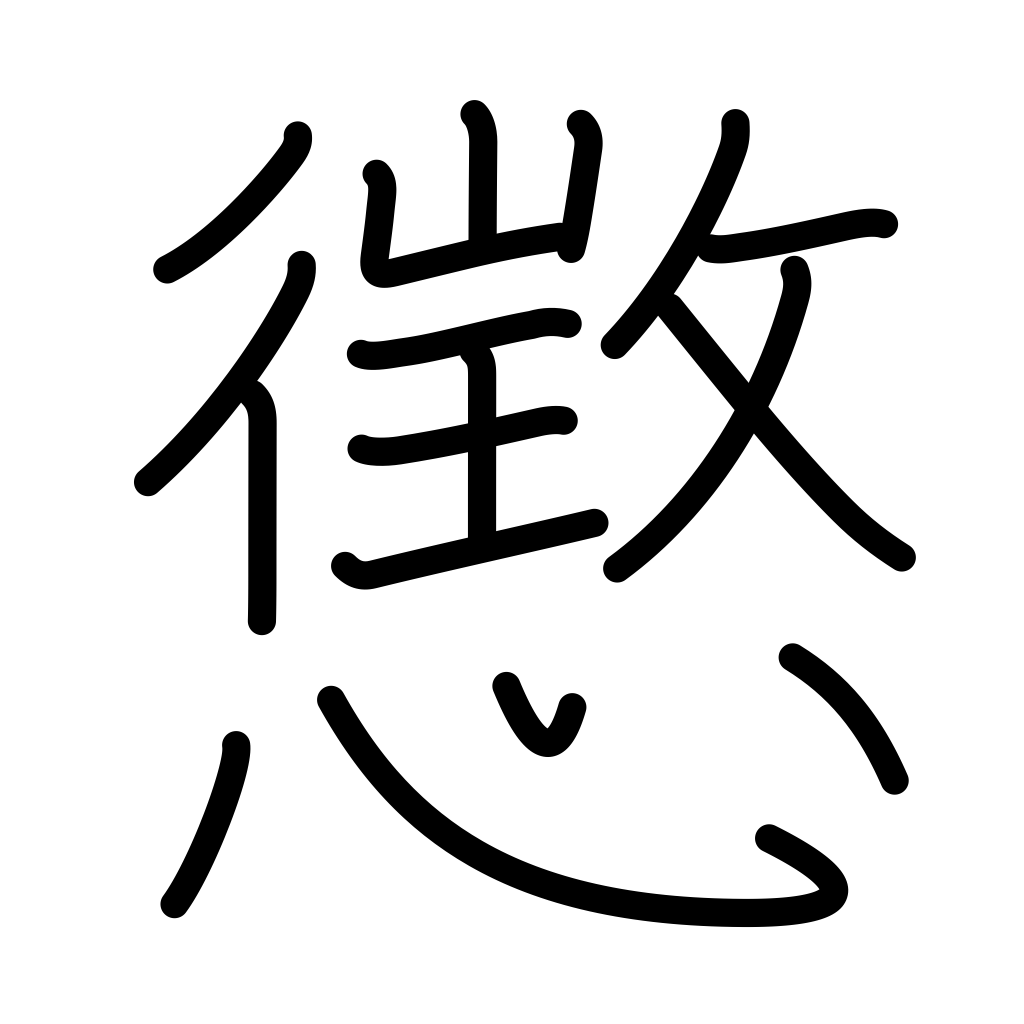
Meaning: penal, chastise, punish, discipline